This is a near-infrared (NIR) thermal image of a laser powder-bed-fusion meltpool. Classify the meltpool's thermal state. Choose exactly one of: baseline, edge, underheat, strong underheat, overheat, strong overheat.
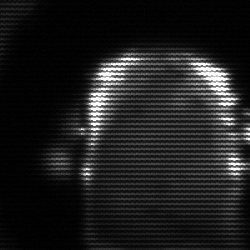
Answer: baseline